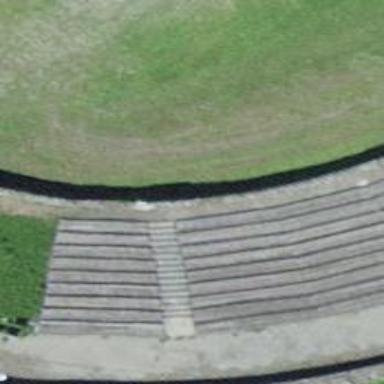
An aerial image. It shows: Retaining wall.